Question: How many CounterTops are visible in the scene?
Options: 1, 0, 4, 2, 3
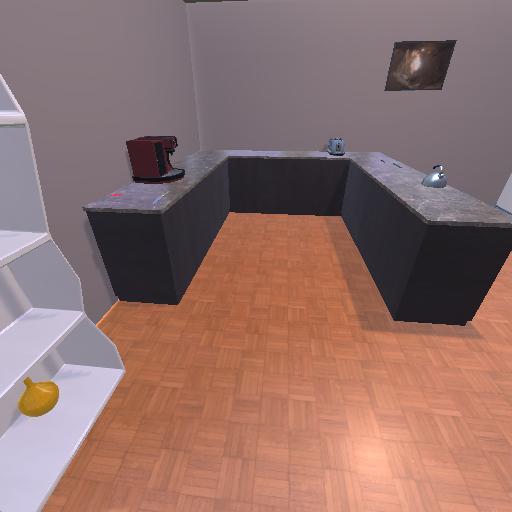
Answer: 1